二年级 · 度量几何学
写出下边这个角的各部分名称。

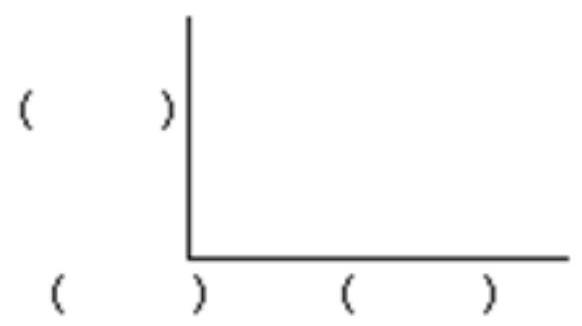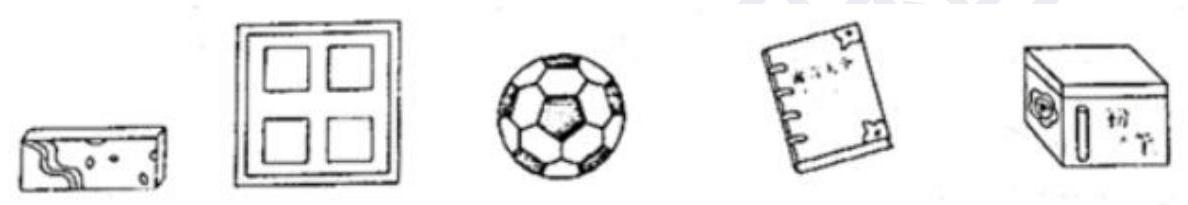
答案:
解析: